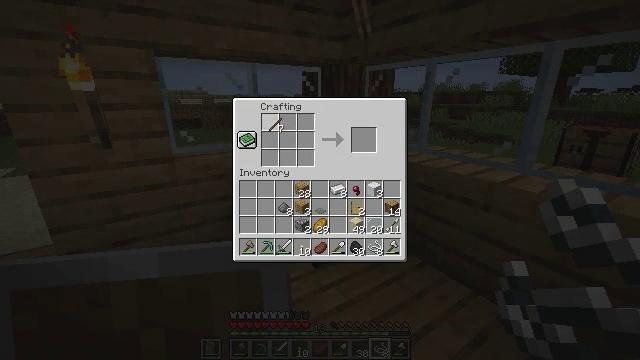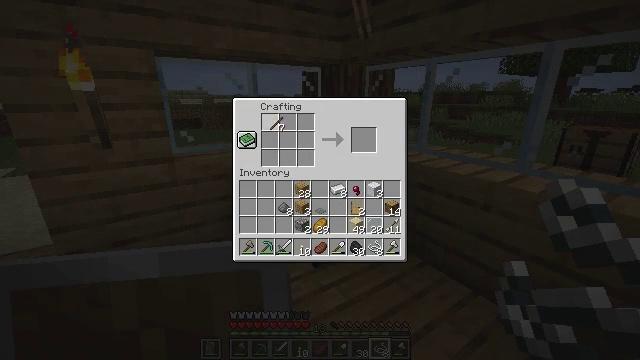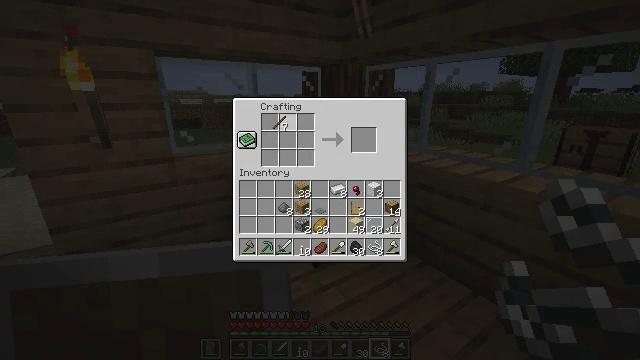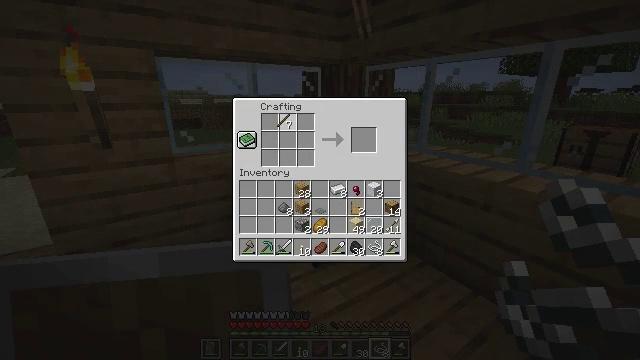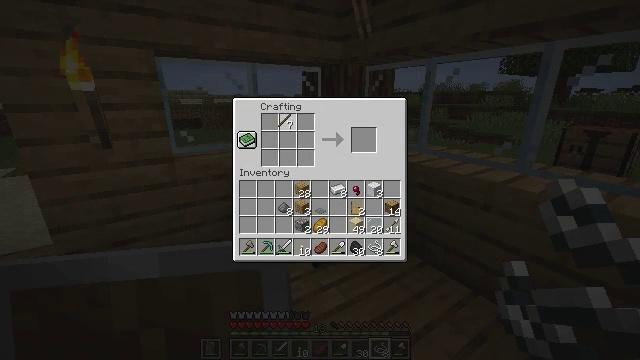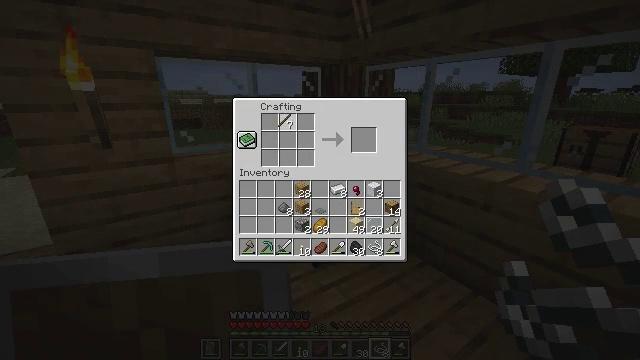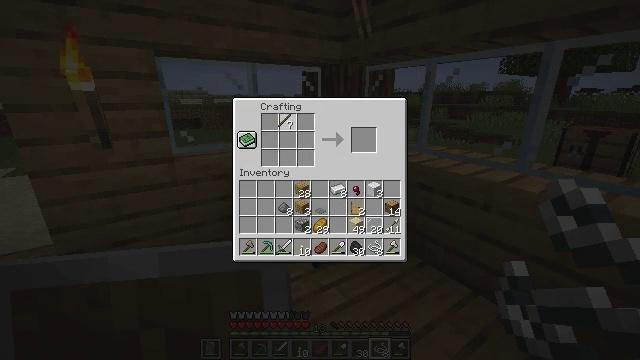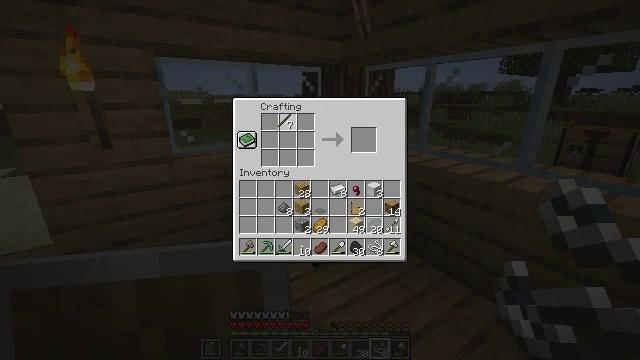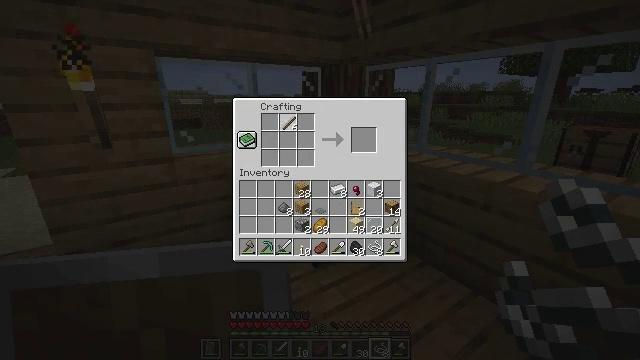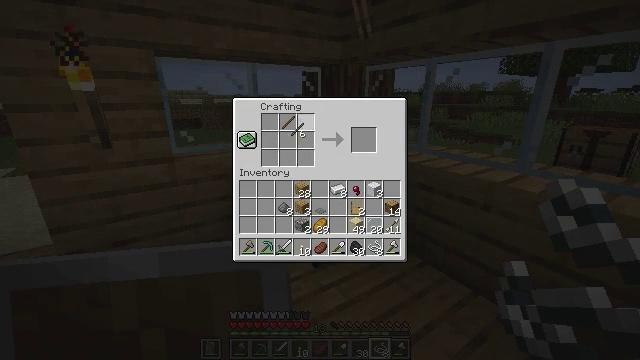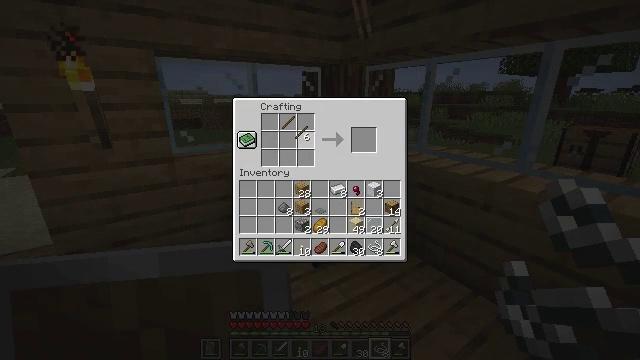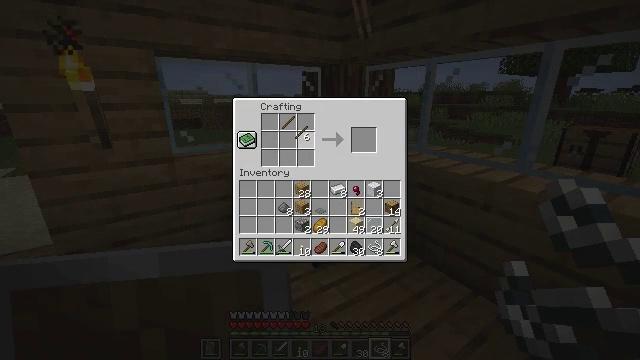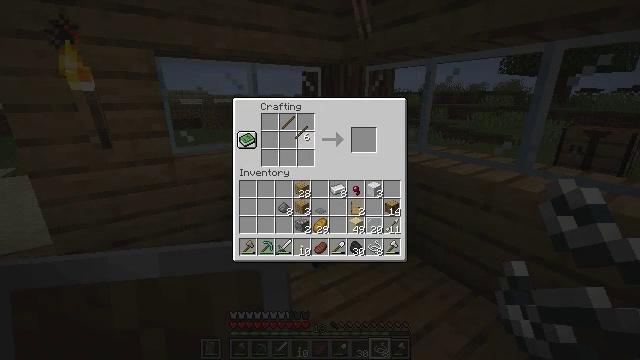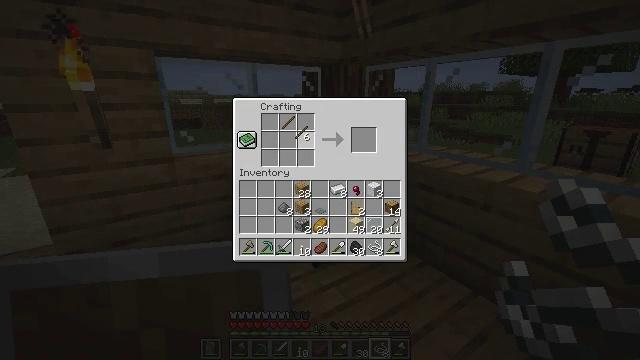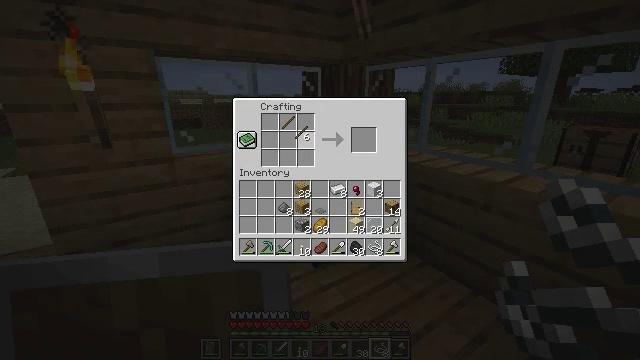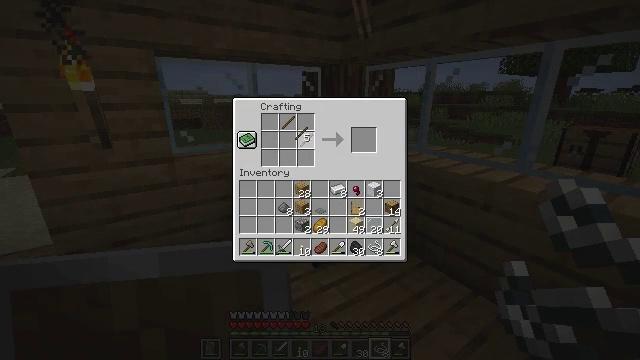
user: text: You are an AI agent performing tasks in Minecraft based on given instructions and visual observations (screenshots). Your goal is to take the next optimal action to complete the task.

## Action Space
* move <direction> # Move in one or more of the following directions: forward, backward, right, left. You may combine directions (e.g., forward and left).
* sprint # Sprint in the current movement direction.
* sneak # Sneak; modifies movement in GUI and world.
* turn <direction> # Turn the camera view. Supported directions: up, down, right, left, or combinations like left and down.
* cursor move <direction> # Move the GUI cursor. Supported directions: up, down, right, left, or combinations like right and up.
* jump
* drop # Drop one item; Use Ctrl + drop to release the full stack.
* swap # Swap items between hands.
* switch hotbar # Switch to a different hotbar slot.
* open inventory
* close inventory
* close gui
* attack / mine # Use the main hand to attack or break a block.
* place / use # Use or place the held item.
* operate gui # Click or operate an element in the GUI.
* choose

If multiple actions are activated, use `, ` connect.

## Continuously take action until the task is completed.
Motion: motion action
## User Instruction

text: Craft a bow in the crafting menu.
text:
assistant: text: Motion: no_op
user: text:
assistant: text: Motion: no_op
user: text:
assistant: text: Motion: no_op
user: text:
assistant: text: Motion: no_op
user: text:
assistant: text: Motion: choose
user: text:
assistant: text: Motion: choose
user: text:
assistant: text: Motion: choose
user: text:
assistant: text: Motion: no_op
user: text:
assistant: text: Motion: cursor move right
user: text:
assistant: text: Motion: no_op
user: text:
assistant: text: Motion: no_op
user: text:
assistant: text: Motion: no_op
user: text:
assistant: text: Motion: choose
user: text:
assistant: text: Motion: choose
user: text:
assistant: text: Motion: no_op
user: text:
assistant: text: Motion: no_op
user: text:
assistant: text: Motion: no_op
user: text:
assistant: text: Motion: no_op
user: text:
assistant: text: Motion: choose
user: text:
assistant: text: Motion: choose
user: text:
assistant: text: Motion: choose
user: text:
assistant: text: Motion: no_op
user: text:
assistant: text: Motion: no_op
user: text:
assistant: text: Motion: cursor move right and down
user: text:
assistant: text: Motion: cursor move right and down
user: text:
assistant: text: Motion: cursor move right and down
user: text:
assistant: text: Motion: no_op
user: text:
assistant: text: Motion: no_op
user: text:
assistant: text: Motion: no_op
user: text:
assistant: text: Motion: operate gui